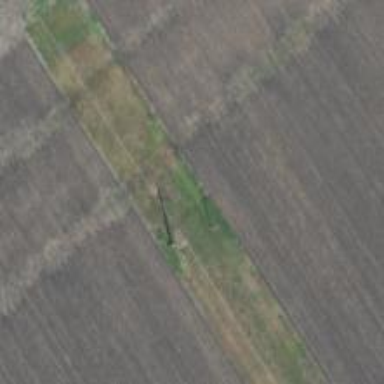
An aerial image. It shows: Power pole.